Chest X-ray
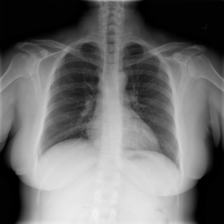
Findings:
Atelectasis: negative
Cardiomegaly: negative
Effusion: negative
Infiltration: negative
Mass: negative
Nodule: negative
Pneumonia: negative
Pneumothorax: negative
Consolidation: negative
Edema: negative
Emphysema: negative
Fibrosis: negative
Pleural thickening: negative
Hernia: negative